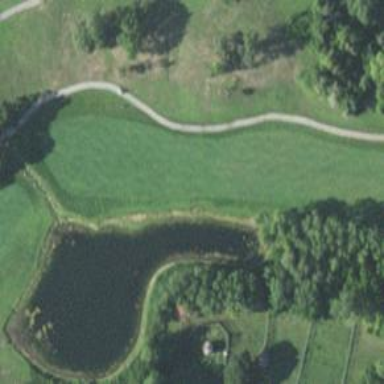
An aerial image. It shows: Golf rough area.